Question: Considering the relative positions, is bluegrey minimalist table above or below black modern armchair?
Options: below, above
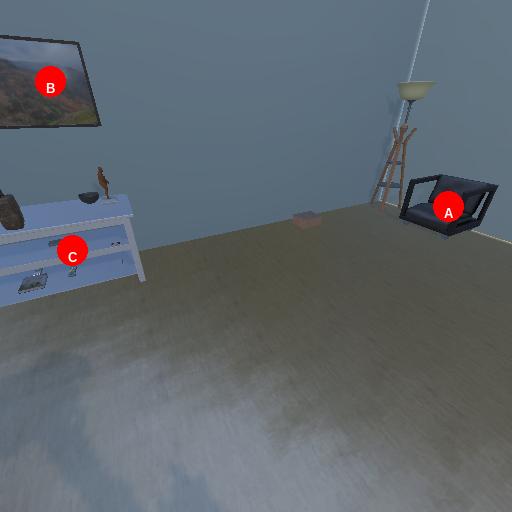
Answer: below